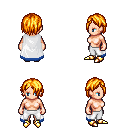
a pixel art fantasy rpg character, female body template, human, light skin, white trimmed cape, white pants, light blonde bangs hairstyle, gold boots, four views (front, back, left, right), 2x2 character sprite sheet, small pixel art, hard edges, no anti-aliasing